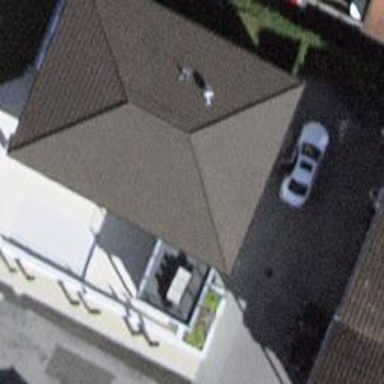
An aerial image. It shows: Simple and straightforward house.